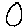
Label: circle